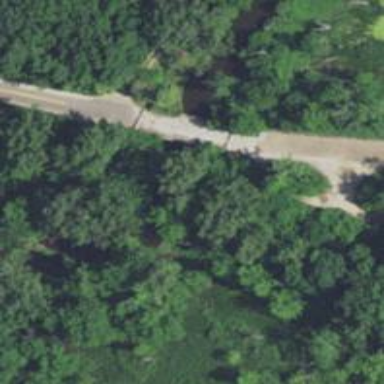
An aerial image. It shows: Unclassified road on bridge.